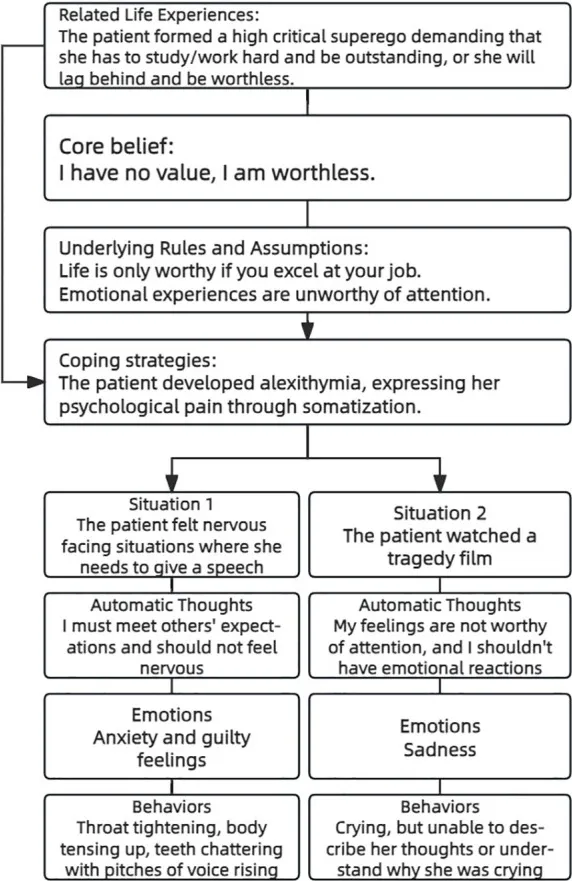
Cognitive conceptualization diagram.
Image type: chart (chart)